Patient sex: F
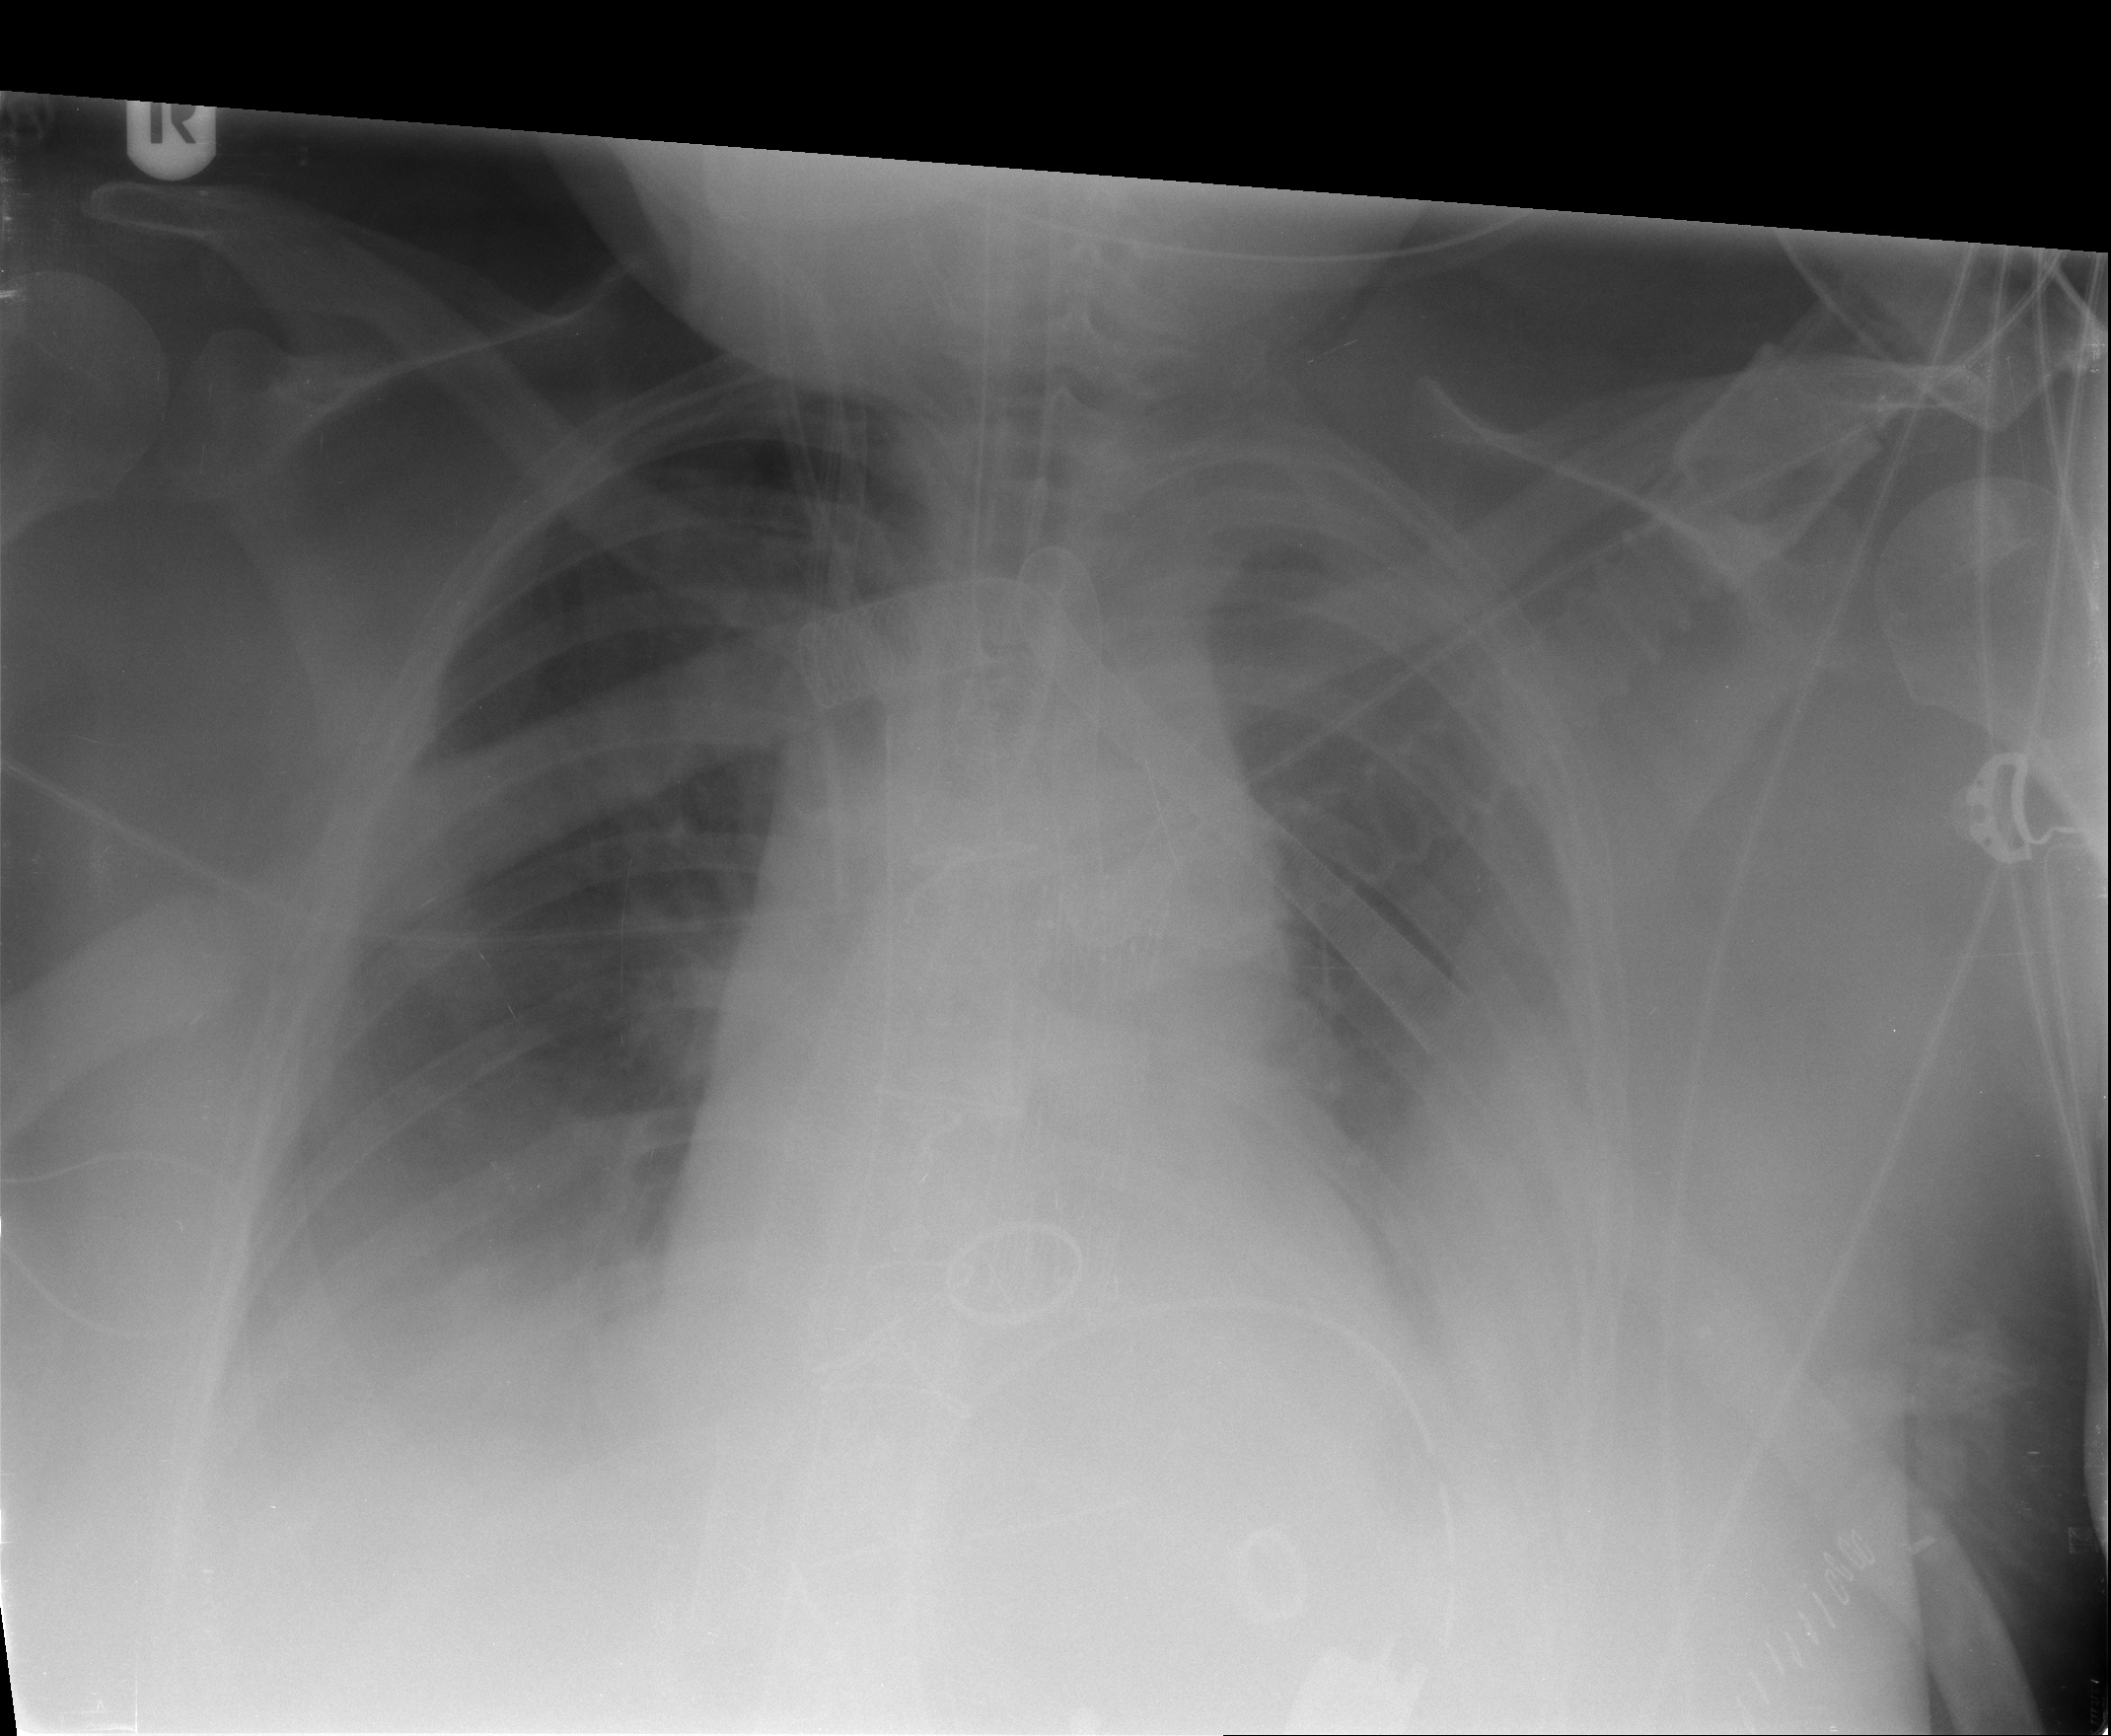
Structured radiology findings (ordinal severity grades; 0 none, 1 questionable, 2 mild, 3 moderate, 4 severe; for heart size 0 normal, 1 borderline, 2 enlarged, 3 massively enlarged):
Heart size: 1
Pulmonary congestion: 0
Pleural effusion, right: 2
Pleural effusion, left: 3
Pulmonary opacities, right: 0
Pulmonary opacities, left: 0
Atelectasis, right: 2
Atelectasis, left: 3